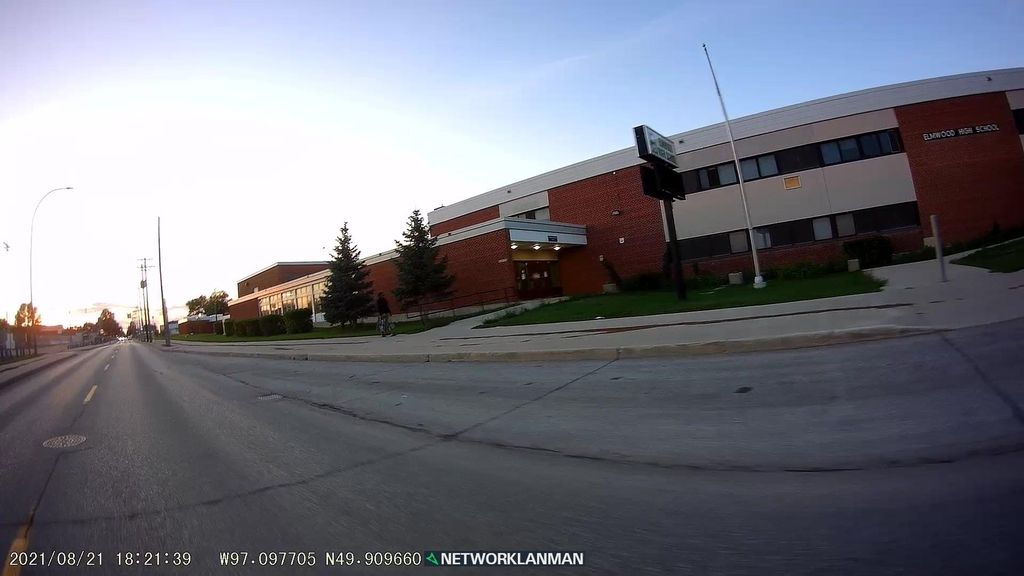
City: winnipeg